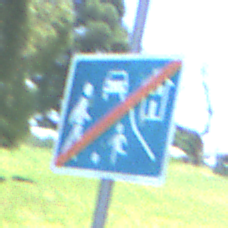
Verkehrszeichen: EndeVerkehrsberuhigterBereich
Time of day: Midday
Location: Outdoor (Nature)
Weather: Clear
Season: Summer
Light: Natural